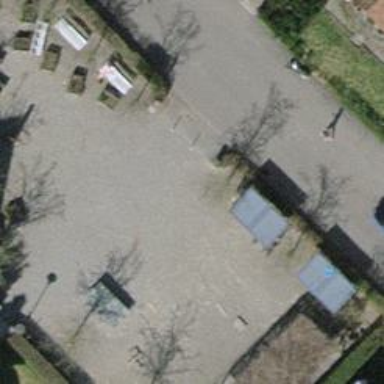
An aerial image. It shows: Public bookcase.